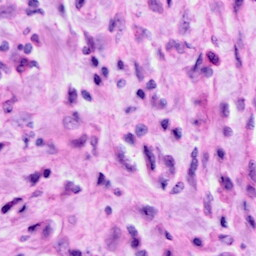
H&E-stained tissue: Cervix